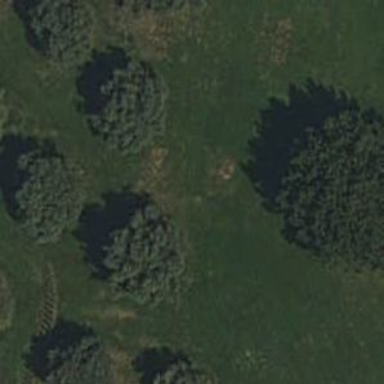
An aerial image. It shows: Evergreen broadleaved tree.